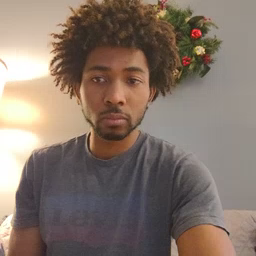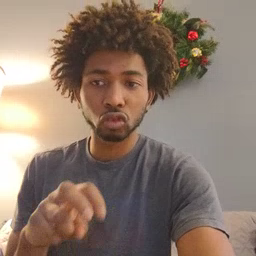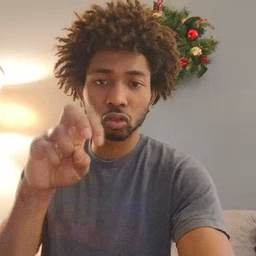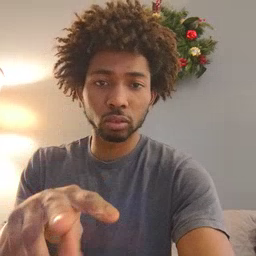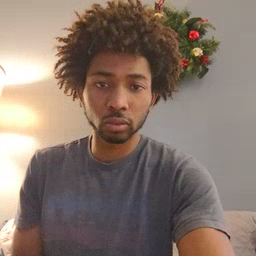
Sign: jump